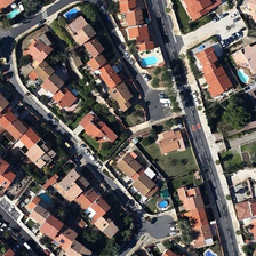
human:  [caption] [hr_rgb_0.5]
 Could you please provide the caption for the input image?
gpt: Many cars parked in front of the house.

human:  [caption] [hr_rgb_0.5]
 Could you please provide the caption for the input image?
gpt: A lot of cars are parked in front of the house.

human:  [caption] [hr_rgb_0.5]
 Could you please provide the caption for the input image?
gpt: The neighborhood is residential district.

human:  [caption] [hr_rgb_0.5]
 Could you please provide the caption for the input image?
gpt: This is a residential area.

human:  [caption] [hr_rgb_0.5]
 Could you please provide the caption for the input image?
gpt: The neighborhood is a residential area.